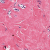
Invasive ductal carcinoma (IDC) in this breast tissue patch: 0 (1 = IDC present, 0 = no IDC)